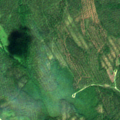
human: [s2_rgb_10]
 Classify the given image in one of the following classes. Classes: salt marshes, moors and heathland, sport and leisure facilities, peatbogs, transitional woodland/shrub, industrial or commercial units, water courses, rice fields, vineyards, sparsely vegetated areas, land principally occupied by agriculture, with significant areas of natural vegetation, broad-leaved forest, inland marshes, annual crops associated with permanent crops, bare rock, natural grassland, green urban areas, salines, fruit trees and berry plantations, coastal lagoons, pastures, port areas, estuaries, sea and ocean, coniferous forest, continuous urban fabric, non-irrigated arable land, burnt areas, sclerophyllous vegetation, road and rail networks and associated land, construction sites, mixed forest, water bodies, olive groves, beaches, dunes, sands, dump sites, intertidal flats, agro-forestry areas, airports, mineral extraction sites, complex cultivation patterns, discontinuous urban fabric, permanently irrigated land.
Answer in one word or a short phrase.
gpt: coniferous forest, mixed forest